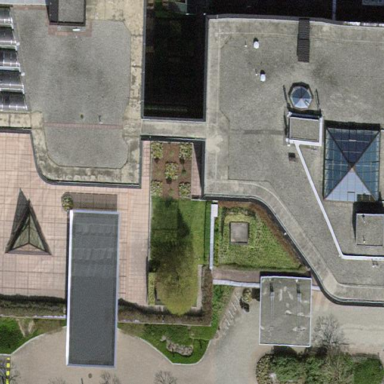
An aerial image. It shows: Commercial building.